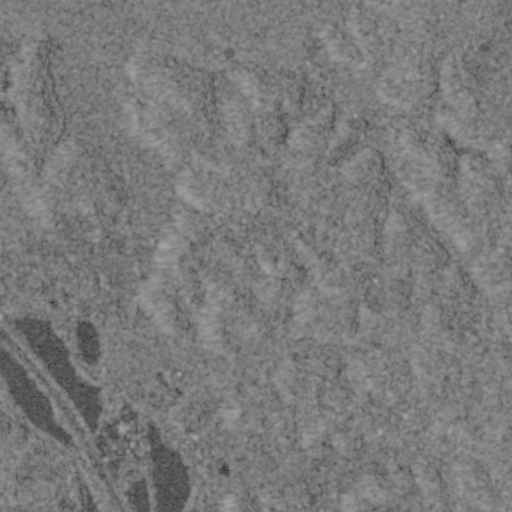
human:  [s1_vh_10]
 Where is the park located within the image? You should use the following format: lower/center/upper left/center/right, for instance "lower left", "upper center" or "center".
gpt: The park is located in the lower left of the image.
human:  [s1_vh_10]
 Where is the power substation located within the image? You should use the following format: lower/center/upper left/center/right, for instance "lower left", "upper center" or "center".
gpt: The power substation is located in the center left of the image.
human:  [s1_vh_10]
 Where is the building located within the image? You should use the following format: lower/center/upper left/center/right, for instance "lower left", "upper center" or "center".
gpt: The building is located in the upper left of the image.
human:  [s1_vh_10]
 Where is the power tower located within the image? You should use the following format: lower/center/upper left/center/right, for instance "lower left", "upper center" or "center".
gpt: There is no power tower in the image.

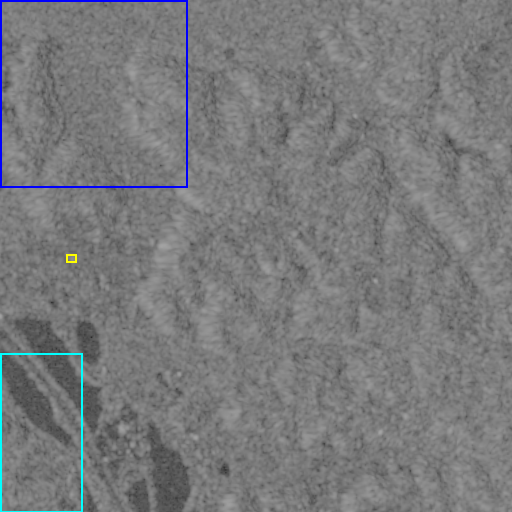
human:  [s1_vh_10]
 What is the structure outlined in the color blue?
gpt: The structure outlined in blue is a crop field.
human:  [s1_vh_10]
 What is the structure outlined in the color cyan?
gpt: The structure outlined in cyan is a park.
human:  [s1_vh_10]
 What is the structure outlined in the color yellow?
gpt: The structure outlined in yellow is a power substation.
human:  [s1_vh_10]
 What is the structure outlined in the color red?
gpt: There is no red outline.